Question: I develop "Hebrew Calendar extension" (<URL> and under FF4 extension shows transparent popup menu

Could you help me to understand how to fix the issue.
Thank you,
Igor.
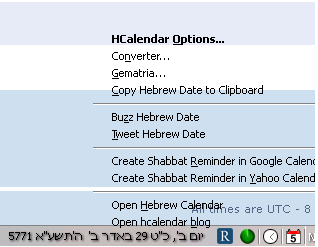
Answer: Use <URL>